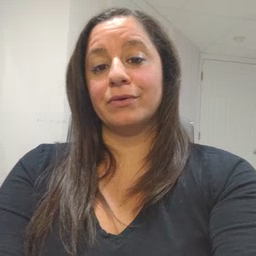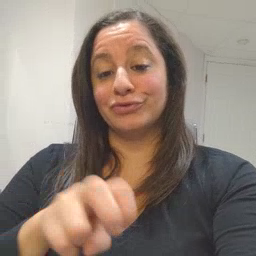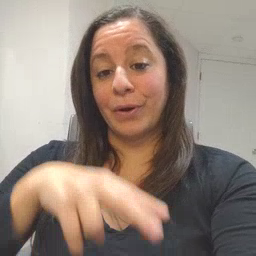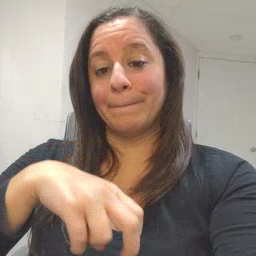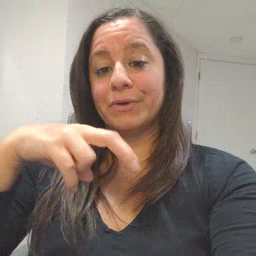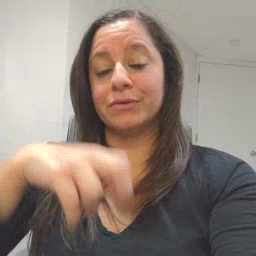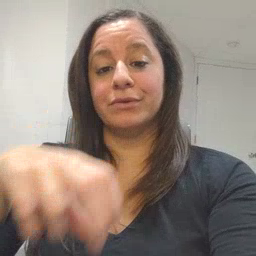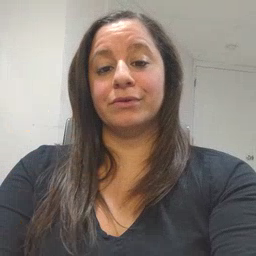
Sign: jump